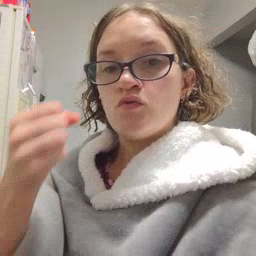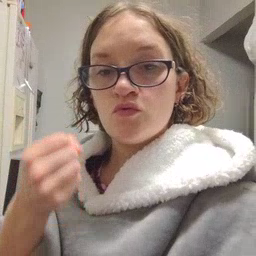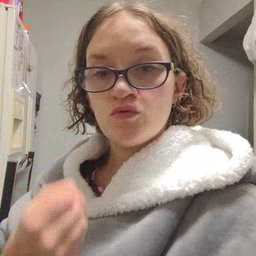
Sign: car